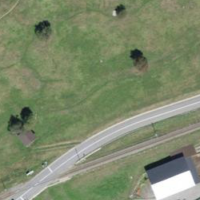
EUNIS habitat code: 23
Species observed at this site:
Ptyonoprogne rupestris